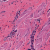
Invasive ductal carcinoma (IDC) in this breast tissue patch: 0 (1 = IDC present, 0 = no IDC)